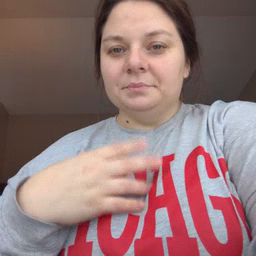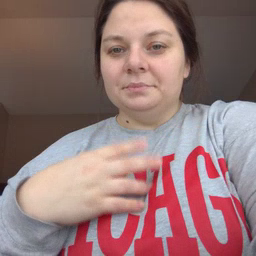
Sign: cut